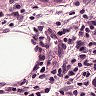
Metastatic tissue present: yes